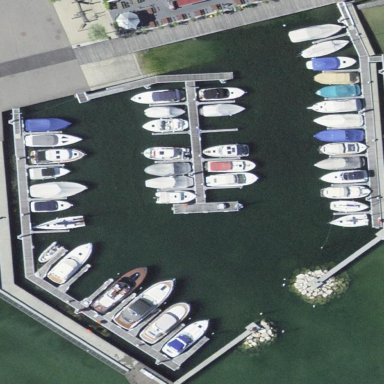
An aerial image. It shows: Marina on leisure land.